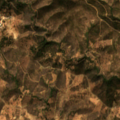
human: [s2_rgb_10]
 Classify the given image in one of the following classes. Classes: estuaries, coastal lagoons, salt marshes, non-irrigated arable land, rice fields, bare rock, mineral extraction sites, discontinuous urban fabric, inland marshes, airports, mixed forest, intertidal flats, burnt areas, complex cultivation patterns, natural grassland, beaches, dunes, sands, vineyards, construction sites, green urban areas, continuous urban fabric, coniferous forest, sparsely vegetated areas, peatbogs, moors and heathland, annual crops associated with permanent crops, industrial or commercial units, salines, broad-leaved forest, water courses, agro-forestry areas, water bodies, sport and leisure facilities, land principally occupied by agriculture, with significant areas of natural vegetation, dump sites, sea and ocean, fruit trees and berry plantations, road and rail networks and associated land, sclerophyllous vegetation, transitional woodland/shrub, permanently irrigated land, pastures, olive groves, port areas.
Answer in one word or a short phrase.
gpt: land principally occupied by agriculture, with significant areas of natural vegetation, broad-leaved forest, sclerophyllous vegetation, transitional woodland/shrub